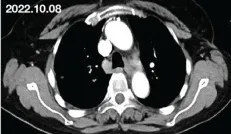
Changes in target lesion during treatment. (G-I) CT scan after 4 cycles of treatment.
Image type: radiology (ct)